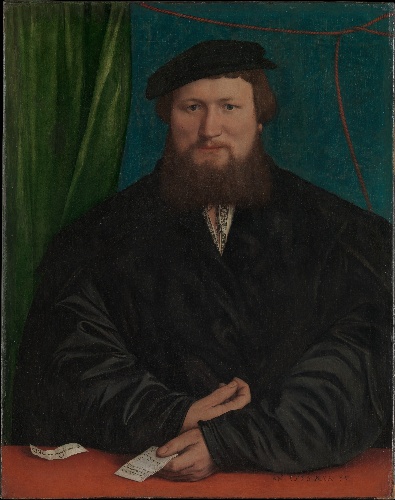
Title: Derick Berck of Cologne
Artist: Hans Holbein the Younger
Artist bio: German, Augsburg 1497/98–1543 London
Date: 1536
Object type: Painting
Classification: Paintings
Medium: Oil on canvas, transferred from wood
Dimensions: 21 x 16 3/4 in. (53.3 x 42.5 cm)
Department: European Paintings
Credit line: The Jules Bache Collection, 1949
Accession year: 1949
Repository: Metropolitan Museum of Art, New York, NY
Tags: Men|Portraits